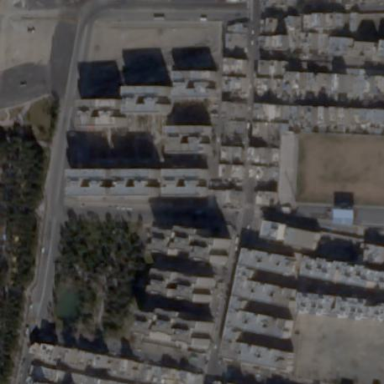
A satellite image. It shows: Residential area.